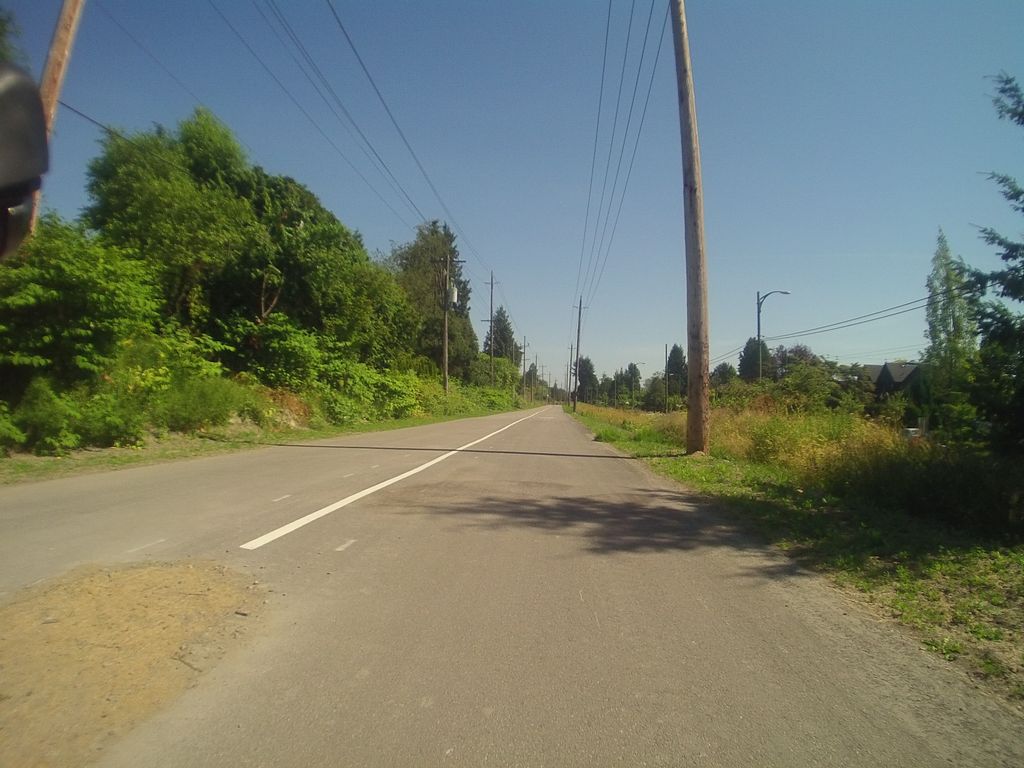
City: vancouver